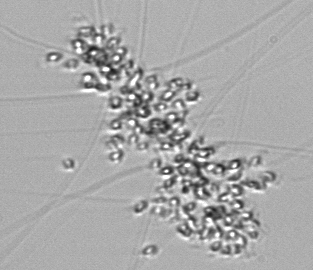
Label: Chaetoceros_didymus_TAG_external_flagellate